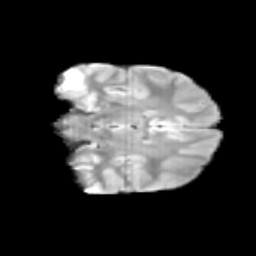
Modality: T2w
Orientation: coronal
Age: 11
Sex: male
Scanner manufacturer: siemens
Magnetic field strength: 3 T
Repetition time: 3.8 s
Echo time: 0.07 s